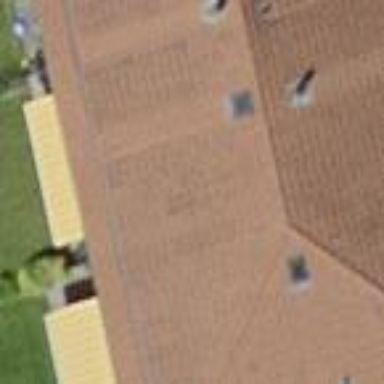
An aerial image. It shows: Simple house.